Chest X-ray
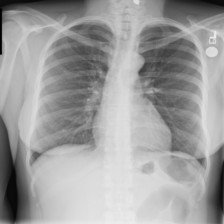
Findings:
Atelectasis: negative
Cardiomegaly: negative
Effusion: negative
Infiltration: negative
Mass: negative
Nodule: negative
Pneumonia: negative
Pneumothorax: negative
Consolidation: negative
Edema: negative
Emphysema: negative
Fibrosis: negative
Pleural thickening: negative
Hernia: negative